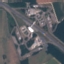
Label: Highway